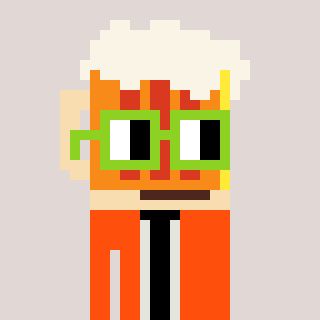
a pixel art character with square light green glasses, a beer-shaped head and a orange-colored body on a warm background